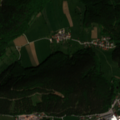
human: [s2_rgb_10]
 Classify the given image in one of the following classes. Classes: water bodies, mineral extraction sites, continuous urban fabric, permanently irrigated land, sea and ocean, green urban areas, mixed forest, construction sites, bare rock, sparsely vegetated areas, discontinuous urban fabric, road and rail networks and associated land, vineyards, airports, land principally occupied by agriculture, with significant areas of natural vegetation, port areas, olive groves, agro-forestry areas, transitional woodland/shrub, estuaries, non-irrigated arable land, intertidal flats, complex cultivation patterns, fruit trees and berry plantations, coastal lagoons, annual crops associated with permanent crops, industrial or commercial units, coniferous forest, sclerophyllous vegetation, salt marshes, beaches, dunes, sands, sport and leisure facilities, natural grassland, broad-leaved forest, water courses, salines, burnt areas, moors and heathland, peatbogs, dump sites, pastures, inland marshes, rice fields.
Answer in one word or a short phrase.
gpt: discontinuous urban fabric, pastures, complex cultivation patterns, broad-leaved forest, coniferous forest, mixed forest